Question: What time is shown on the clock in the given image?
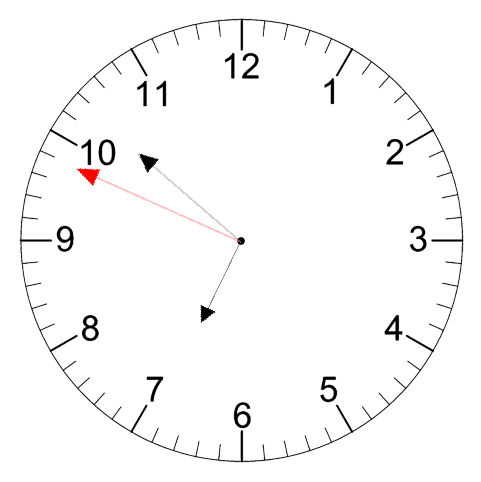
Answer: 06:51:49